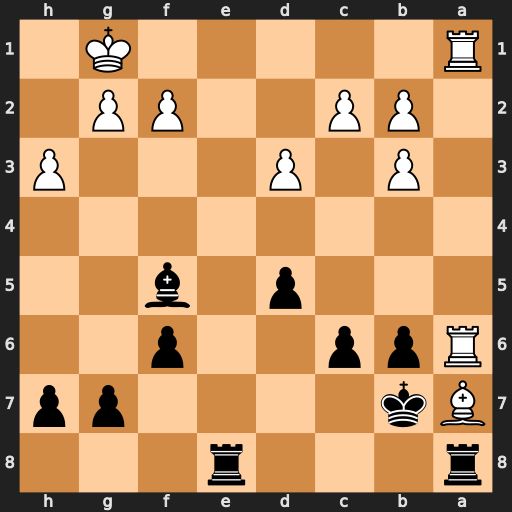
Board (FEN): r3r3/Bk4pp/Rpp2p2/3p1b2/8/1P1P3P/1PP2PP1/R5K1
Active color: b
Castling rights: -
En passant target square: -
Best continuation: Re1+ Rxe1 Kxa6 Bxb6 Kxb6